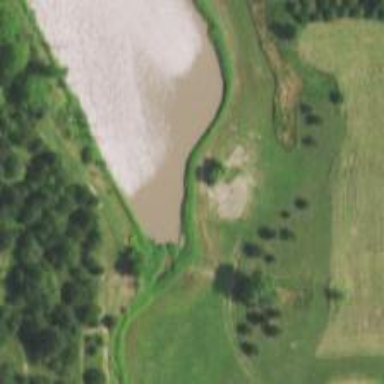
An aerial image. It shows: Pond surrounded by natural water.